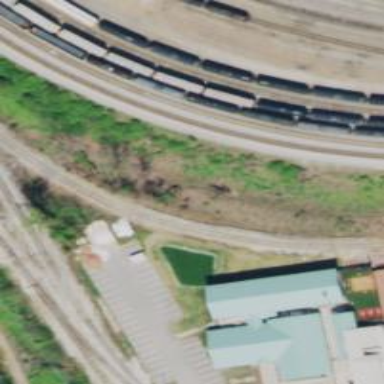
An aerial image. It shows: Rail spur service.